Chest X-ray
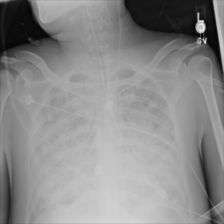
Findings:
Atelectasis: negative
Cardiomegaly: negative
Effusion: negative
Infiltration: positive
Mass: negative
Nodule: negative
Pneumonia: negative
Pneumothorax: negative
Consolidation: negative
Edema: negative
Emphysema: negative
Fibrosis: negative
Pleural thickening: negative
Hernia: negative